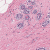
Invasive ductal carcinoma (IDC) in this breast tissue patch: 0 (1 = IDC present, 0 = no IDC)